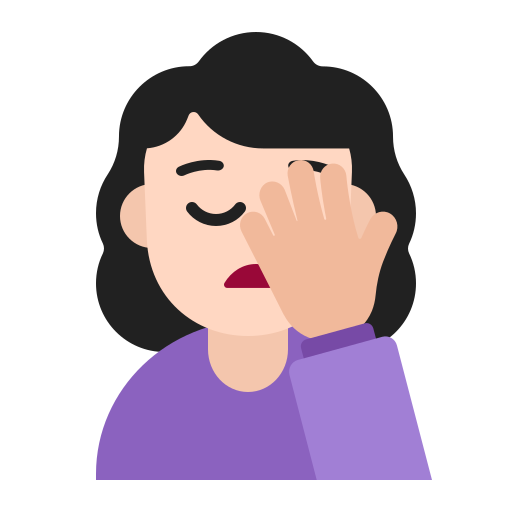
woman facepalming flat light